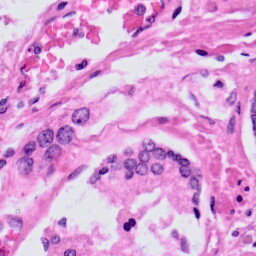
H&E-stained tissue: Prostate